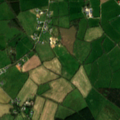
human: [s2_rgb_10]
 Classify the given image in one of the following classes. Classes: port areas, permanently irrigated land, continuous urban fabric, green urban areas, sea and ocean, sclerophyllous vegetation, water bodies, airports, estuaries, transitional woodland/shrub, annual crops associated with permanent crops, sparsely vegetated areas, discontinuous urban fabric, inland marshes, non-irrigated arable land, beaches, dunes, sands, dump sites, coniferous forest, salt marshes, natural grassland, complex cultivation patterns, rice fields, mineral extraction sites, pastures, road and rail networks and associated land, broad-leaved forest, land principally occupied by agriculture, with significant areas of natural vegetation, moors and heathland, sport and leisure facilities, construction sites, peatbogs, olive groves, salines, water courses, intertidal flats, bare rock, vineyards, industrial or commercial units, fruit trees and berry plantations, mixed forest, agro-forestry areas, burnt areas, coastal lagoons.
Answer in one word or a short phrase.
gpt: non-irrigated arable land, pastures, coniferous forest